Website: macys
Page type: delivery-shipping
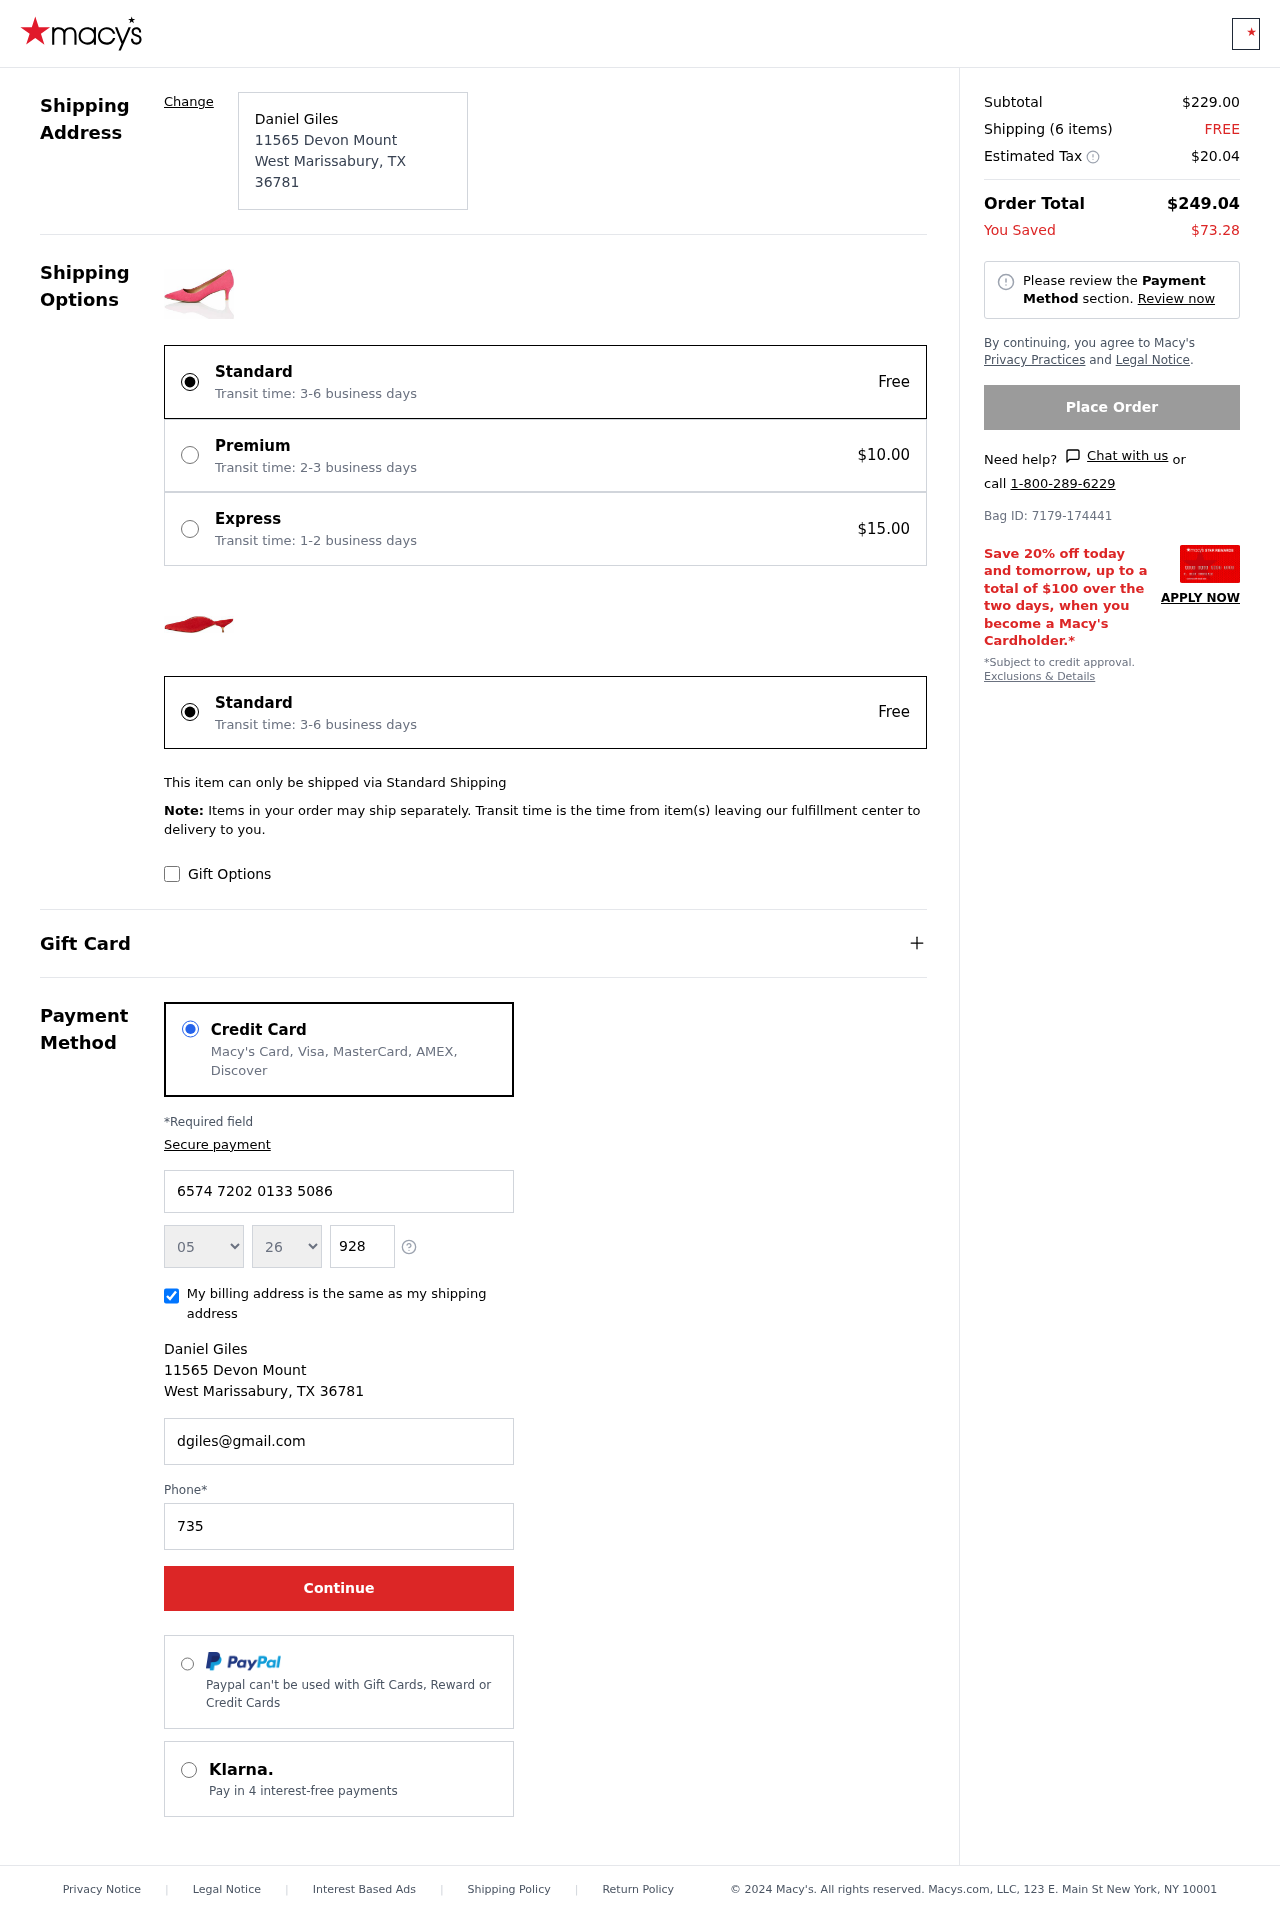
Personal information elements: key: PII_CARD_EXPIRY_MONTH
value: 05
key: PII_CARD_EXPIRY_YEAR
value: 26
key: PII_CITY
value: West Marissabury
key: PII_CITY_STATE_ZIP
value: West Marissabury, TX 36781
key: PII_FULLNAME
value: Daniel Giles
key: PII_POSTCODE
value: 36781
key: PII_STATE_ABBR
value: TX
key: PII_STREET
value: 11565 Devon Mount
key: PII_CARD_NUMBER
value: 6574 7202 0133 5086
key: PII_CARD_CVV
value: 928
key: PII_EMAIL
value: dgiles@gmail.com
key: PII_PHONE
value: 7353280302
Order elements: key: ORDER_SUBTOTAL
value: $229.00
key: ORDER_NUM_ITEMS
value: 6
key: ORDER_SHIPPING_COST
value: FREE
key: ORDER_TAX
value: $20.04
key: ORDER_TOTAL
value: $249.04
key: ORDER_SAVINGS
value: $73.28
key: ORDER_BAG_ID
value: Bag ID: 7179-174441